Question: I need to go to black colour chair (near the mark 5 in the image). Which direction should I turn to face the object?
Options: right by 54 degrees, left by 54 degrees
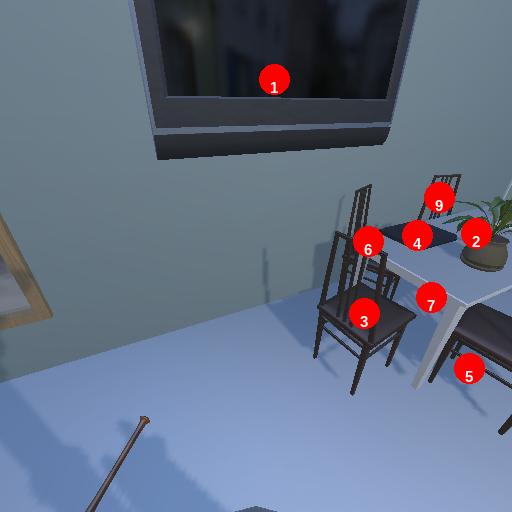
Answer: right by 54 degrees